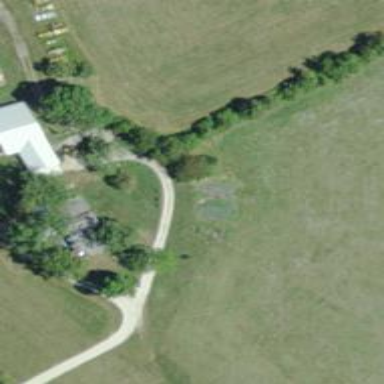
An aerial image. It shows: Driveway leading to service road.